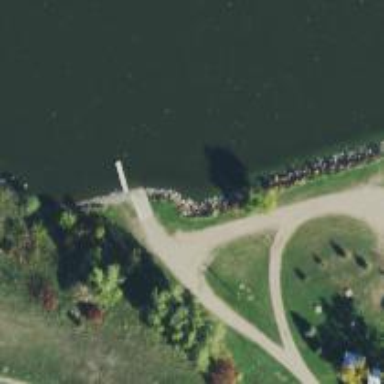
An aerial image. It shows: Slipway on leisure land.